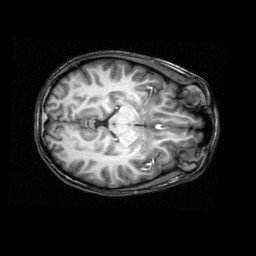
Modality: T1w
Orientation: axial
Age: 21
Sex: female
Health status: healthy
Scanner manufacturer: philips
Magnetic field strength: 3 T
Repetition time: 0.008 s
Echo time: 0.0037 s